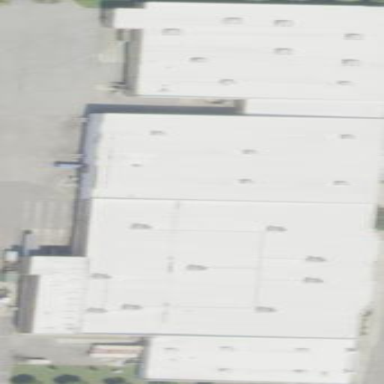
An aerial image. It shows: Retail building.